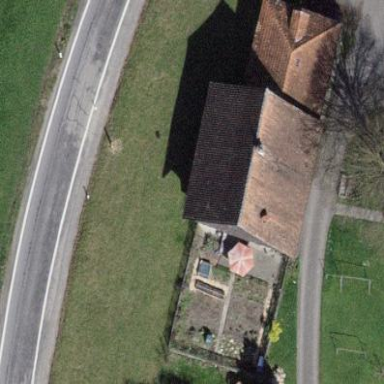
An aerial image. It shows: Simple house.